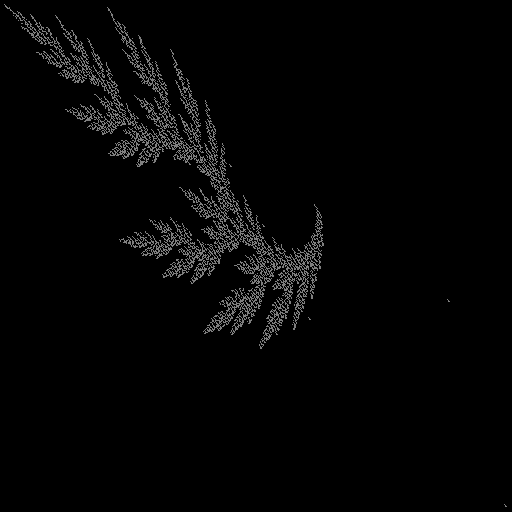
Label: cedarleaf